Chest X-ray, PA view. Patient: 57 years old, sex M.
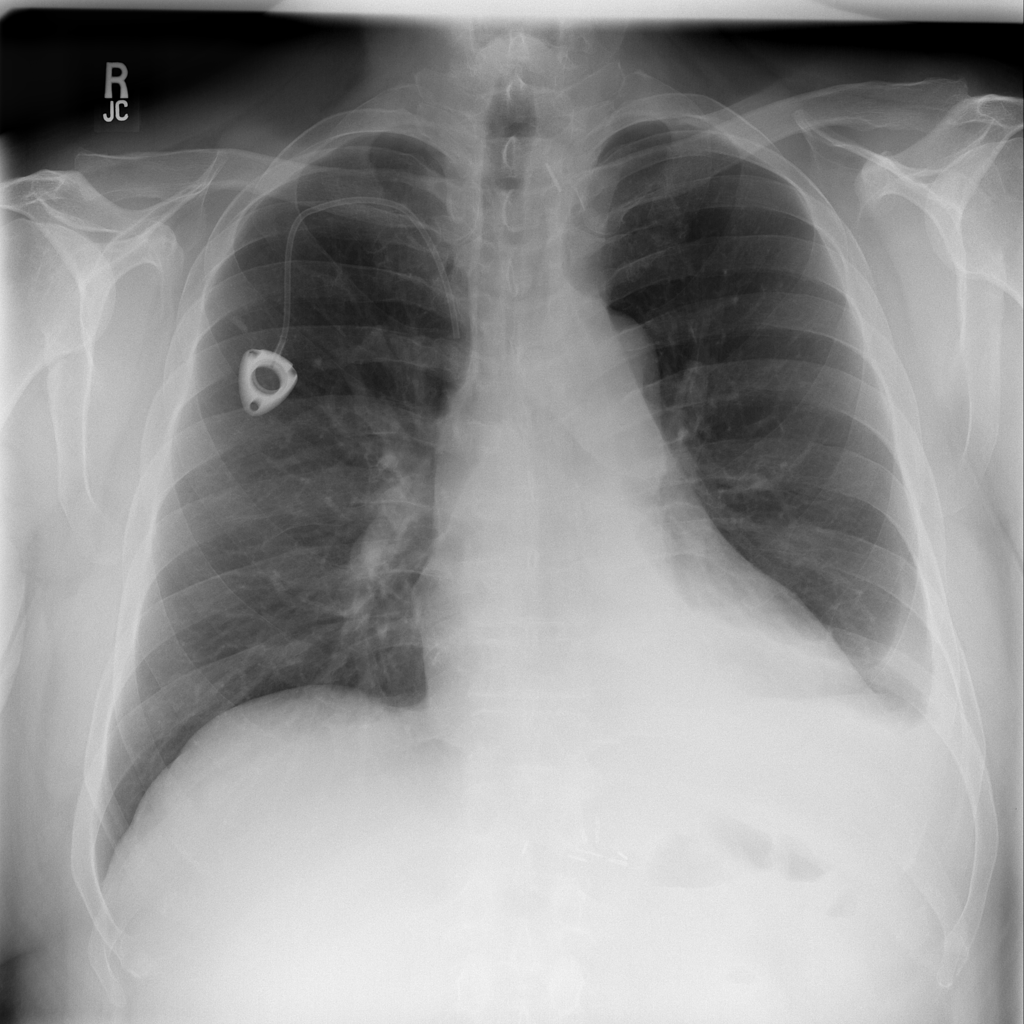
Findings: Effusion